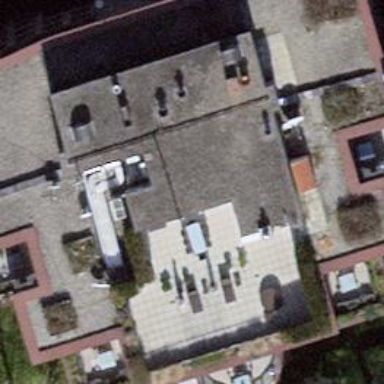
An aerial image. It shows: Healthcare clinic located within hospital building.